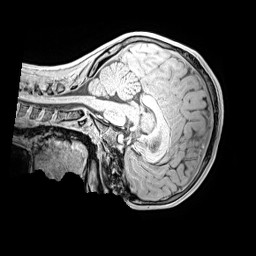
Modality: MP2RAGE
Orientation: sagittal
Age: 12
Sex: male
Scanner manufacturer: siemens
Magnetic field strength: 3 T
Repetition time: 4 s
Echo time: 0.00299 s